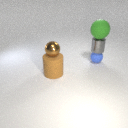
large brown rubber cylinder in front of small blue rubber sphere